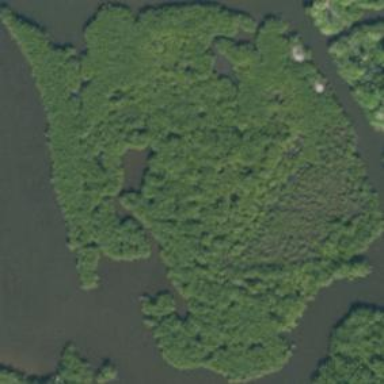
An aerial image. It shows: Wetland area dominated by mangroves.